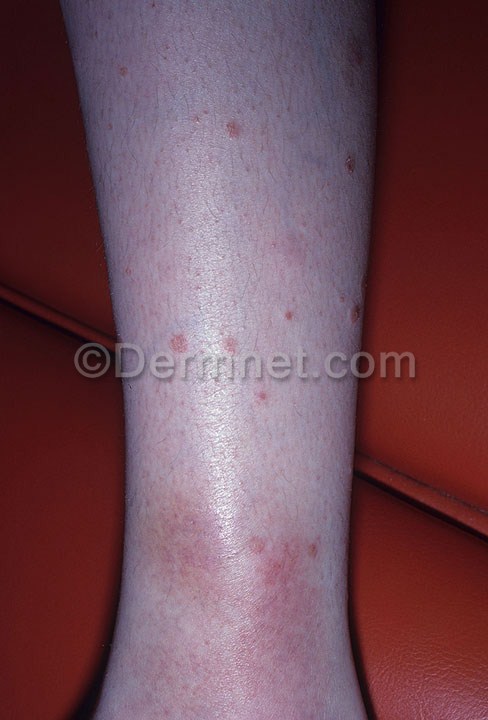
Disease: Vasculitis Photos